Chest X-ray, PA view. Patient: 43 years old, sex F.
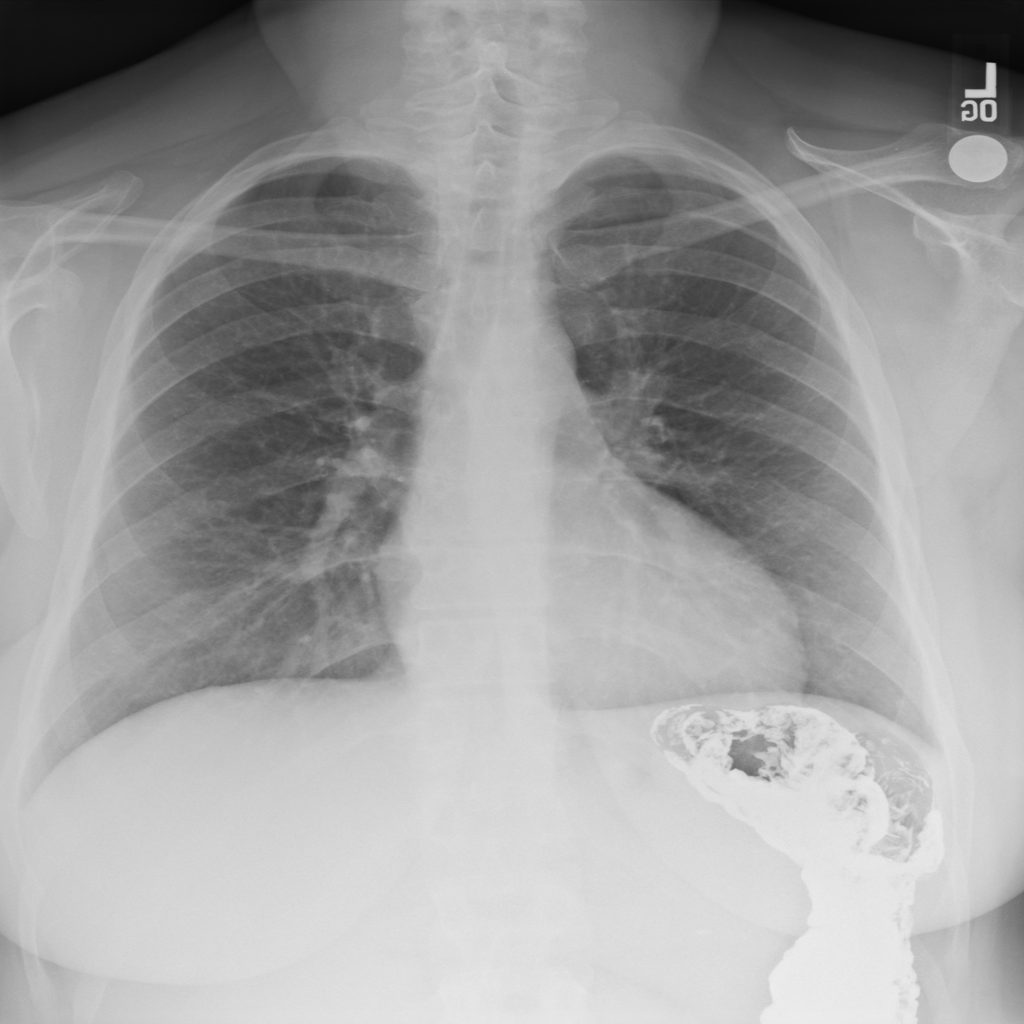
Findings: No Finding